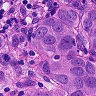
Metastatic tissue present: yes